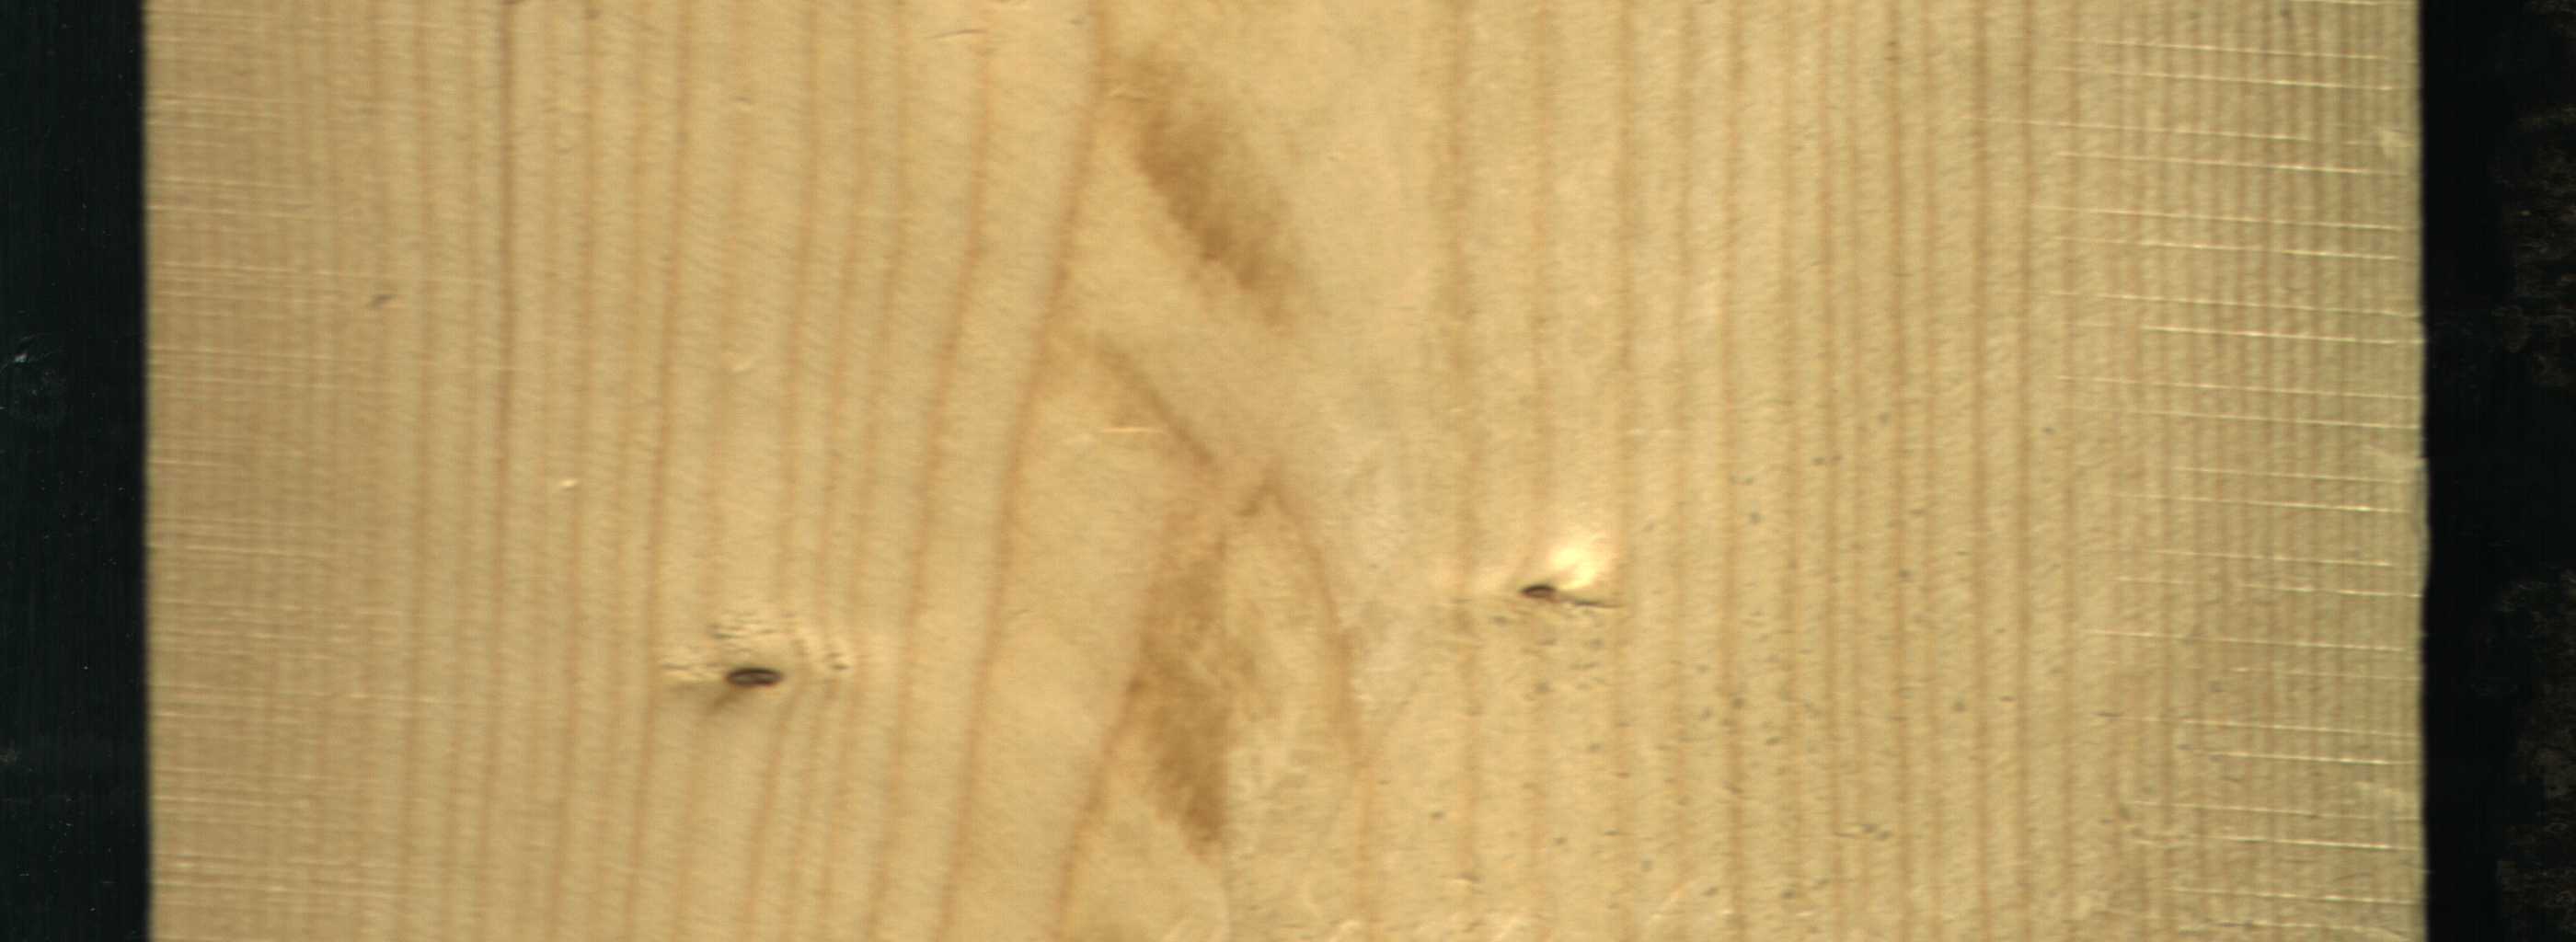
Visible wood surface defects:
Live_Knot
Live_Knot